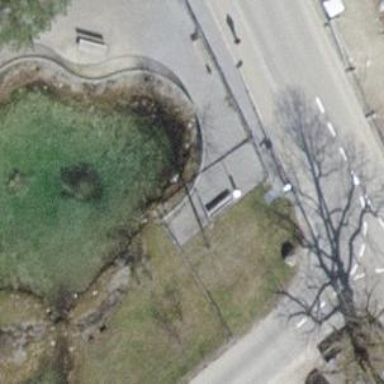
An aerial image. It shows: Bench.